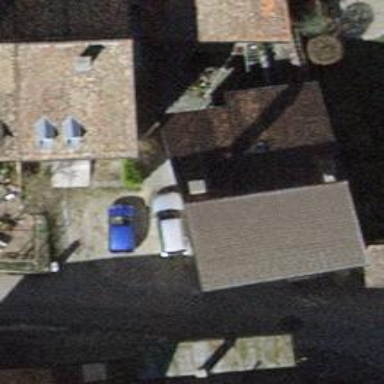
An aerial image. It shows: Semi-detached house with gabled roof. The roof is oriented across the building and has light salmon color.